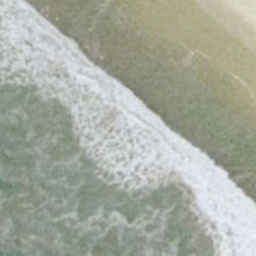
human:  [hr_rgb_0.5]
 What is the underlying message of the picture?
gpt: beach